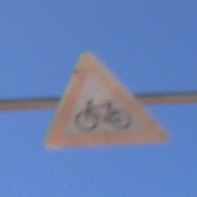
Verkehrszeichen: RadverkehrRechts
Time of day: MorningAfternoon
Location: Outdoor (RoadRail)
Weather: Clear
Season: NotSpecified
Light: Natural